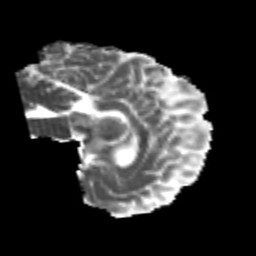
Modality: MD
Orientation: sagittal
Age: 21
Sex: male
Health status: healthy
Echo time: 0.074 s